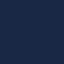
Land use / land cover class: SeaLake